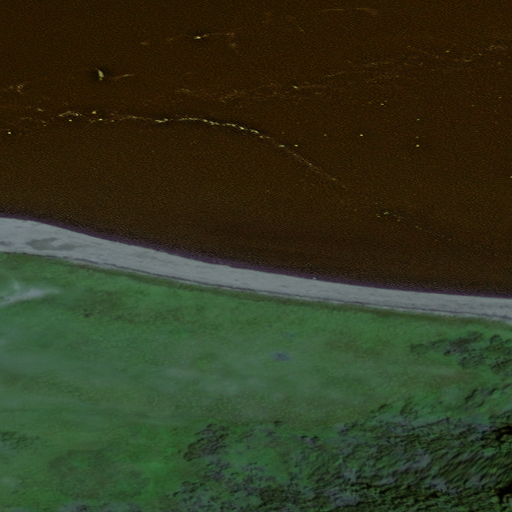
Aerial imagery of cape in Alaska named Browns Point containing only unknown